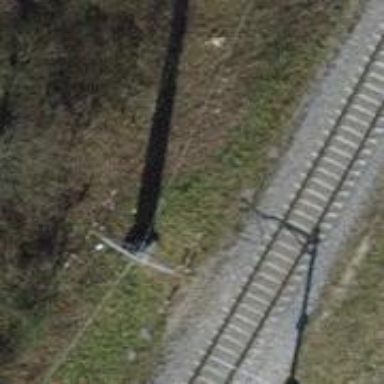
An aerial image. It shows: Power pole.